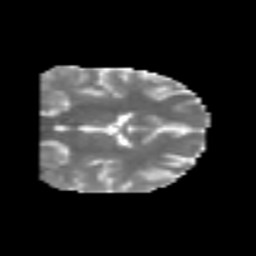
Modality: MD
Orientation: coronal
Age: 25
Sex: male
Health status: healthy